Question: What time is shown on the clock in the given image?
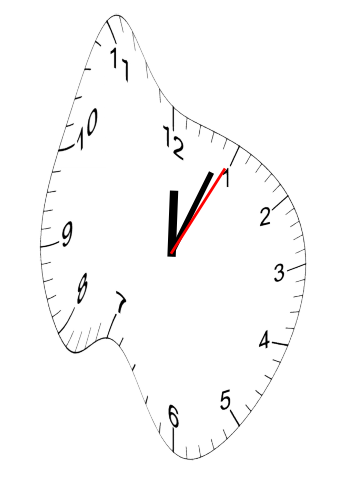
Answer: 12:04:05